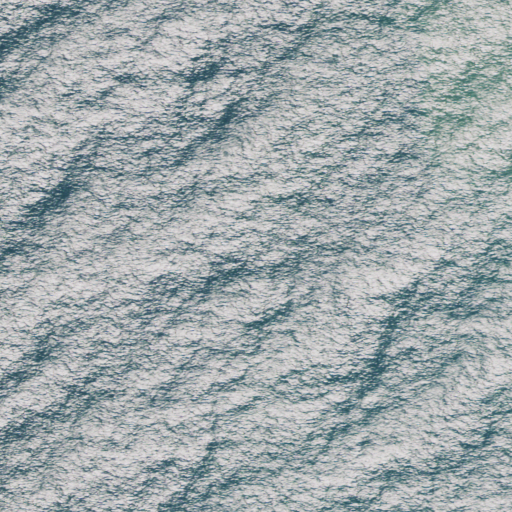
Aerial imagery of island in California named Christmas Rock containing only open water